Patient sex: M
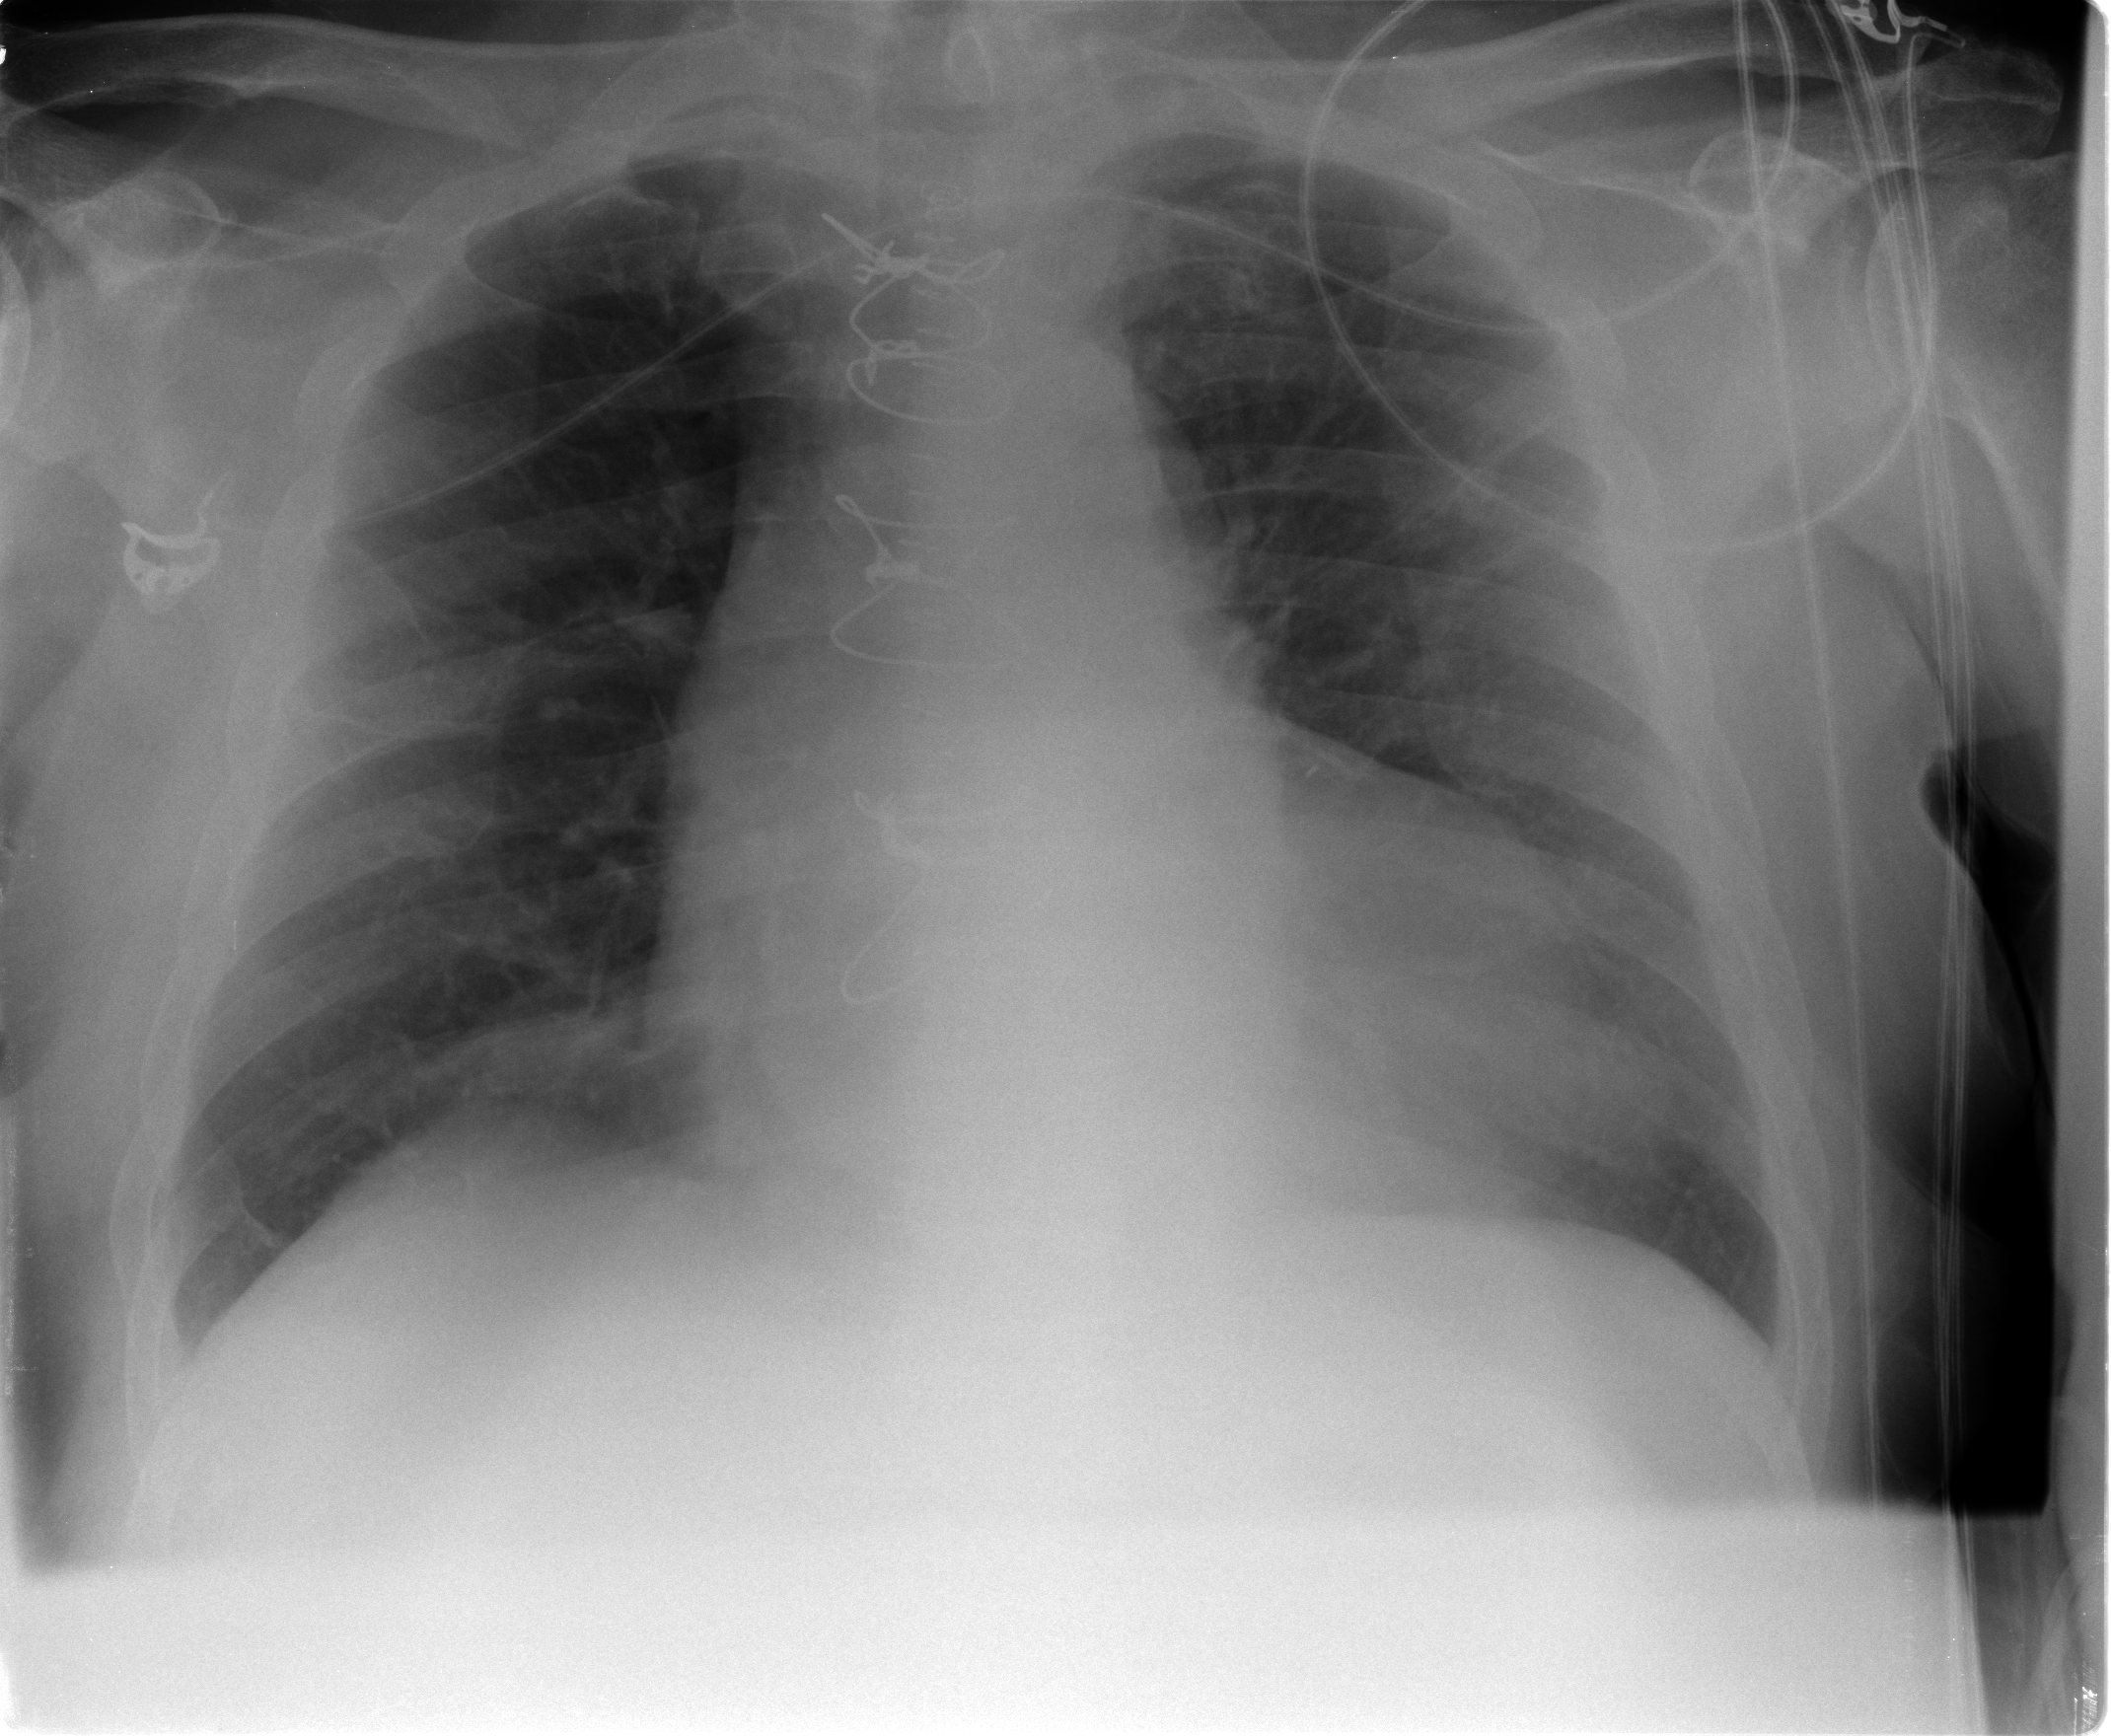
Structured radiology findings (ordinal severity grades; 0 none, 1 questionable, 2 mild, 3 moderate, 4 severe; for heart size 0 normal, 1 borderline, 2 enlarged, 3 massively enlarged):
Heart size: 2
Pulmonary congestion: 1
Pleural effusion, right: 0
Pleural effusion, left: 0
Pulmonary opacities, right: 0
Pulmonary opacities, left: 0
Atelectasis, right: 2
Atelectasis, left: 0